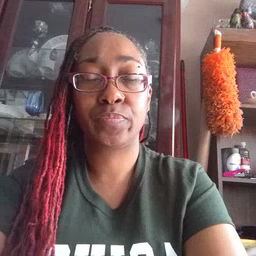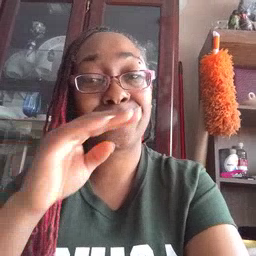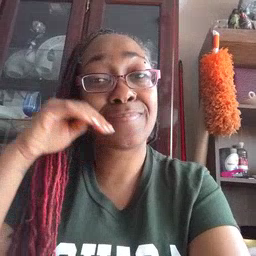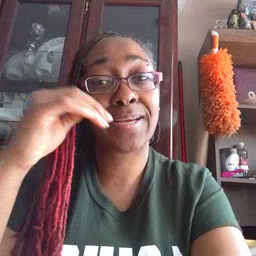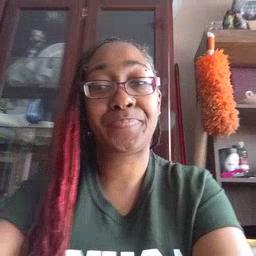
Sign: smile